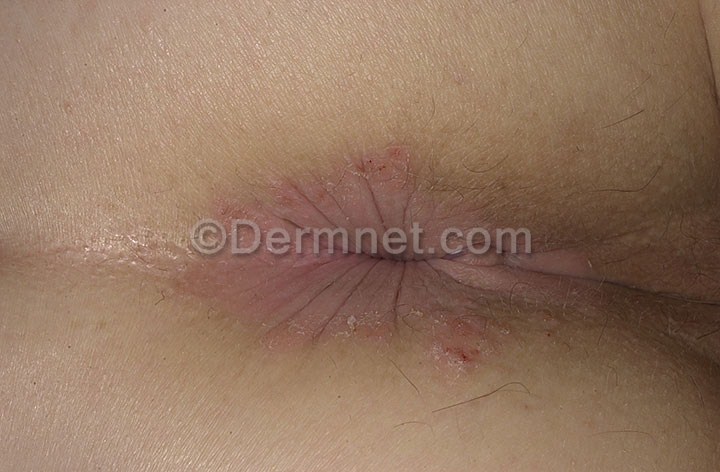
Disease: Eczema Photos